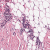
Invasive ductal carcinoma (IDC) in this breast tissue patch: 1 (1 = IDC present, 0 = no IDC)